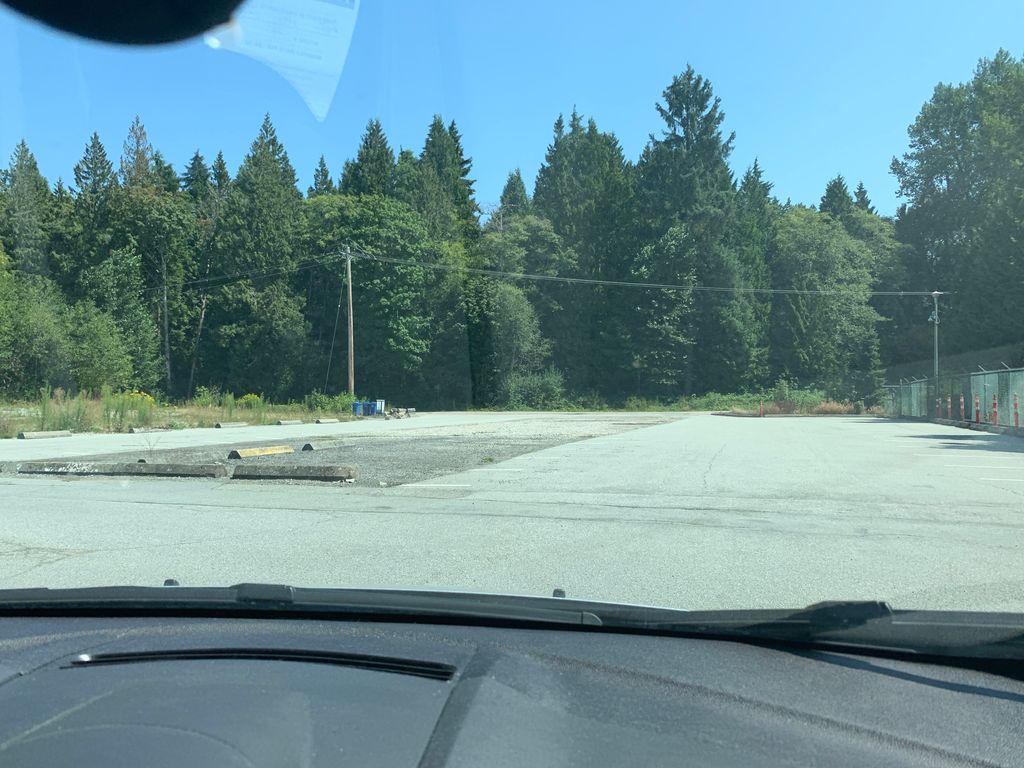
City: vancouver